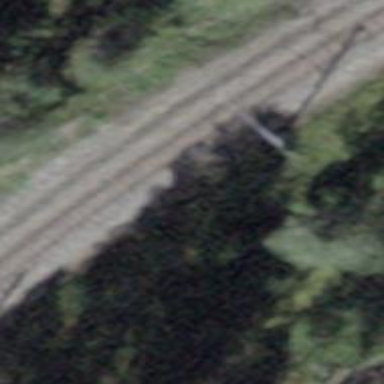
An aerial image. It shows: Narrow-gauge railway track with electrified contact line. The railway has one track.